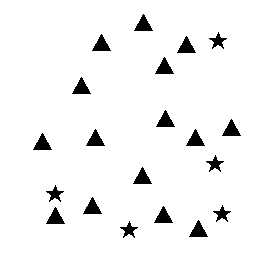
Squares: 0
Triangles: 15
Stars: 5
Total shapes: 20